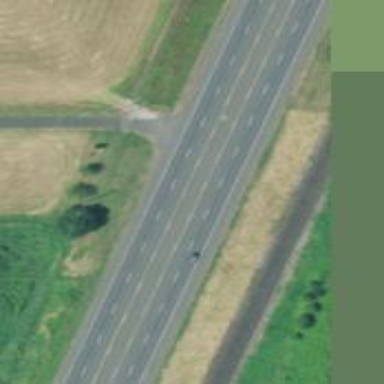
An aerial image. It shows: Trunk highway.